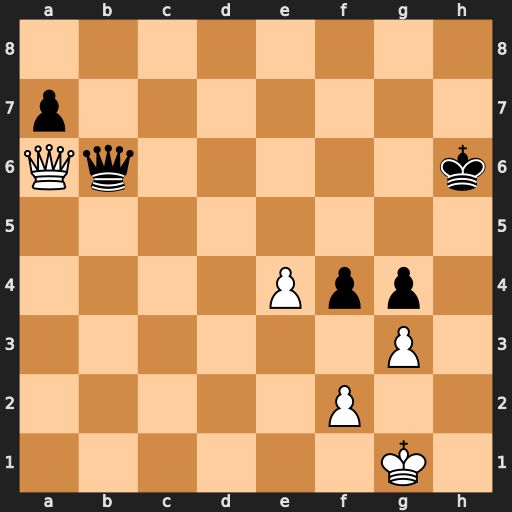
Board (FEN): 8/p7/Qq5k/8/4Ppp1/6P1/5P2/6K1
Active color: w
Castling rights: -
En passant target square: -
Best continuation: Qxb6+ axb6 gxf4 b5 Kf1